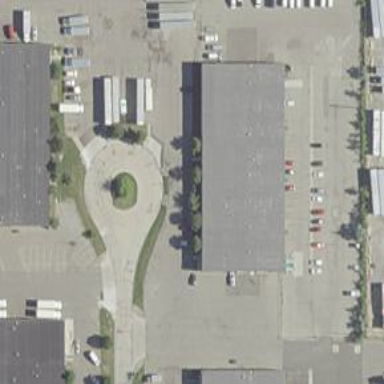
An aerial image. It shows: Ambulance station for emergencies.